Interaction volume radius: 10 \u00c5
Interaction volume height: 10 \u00c5
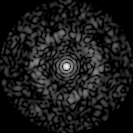
Disorder parameter: 0.8354